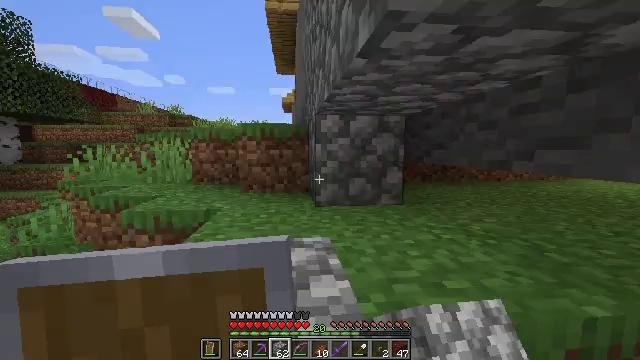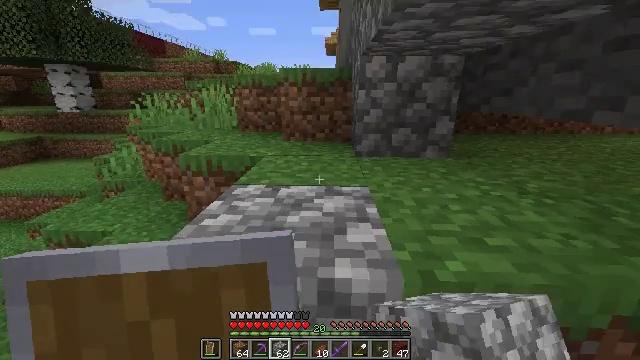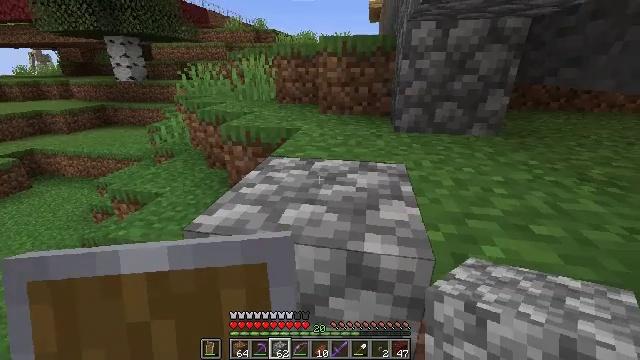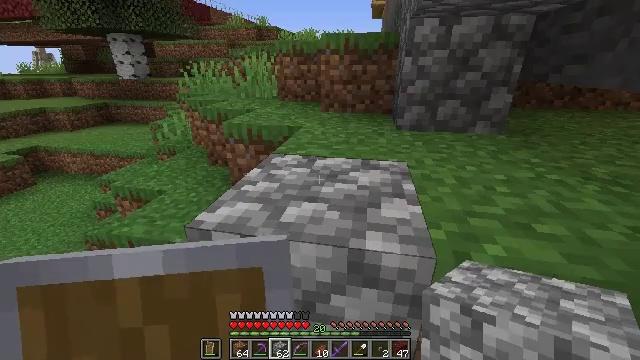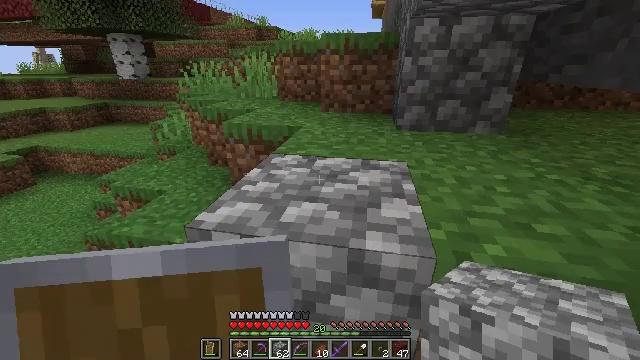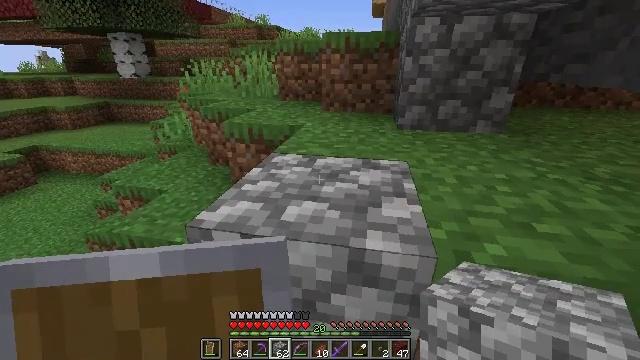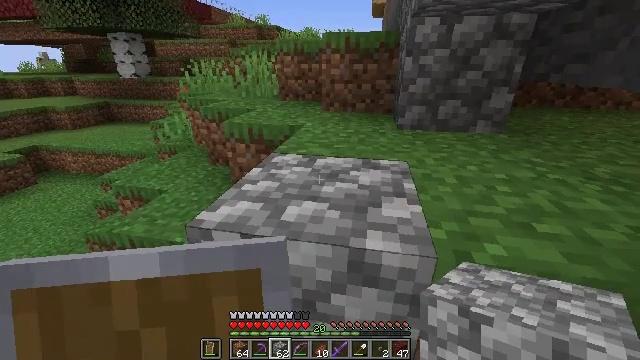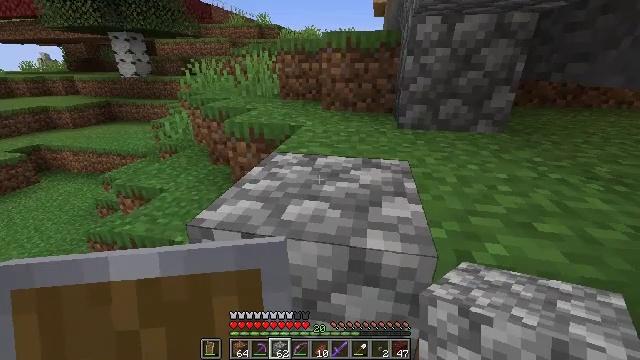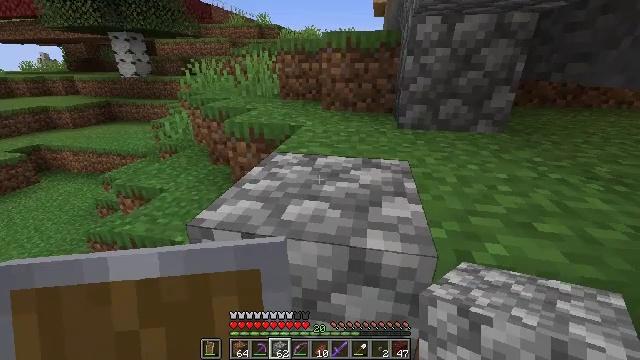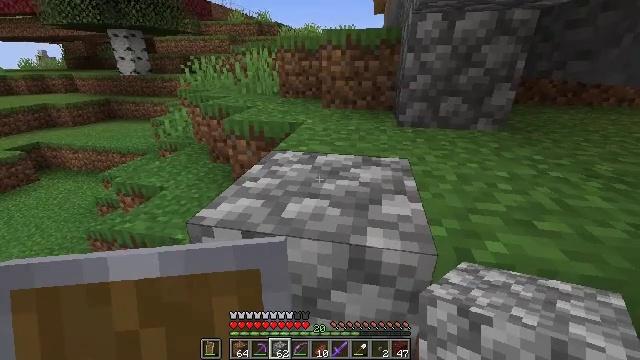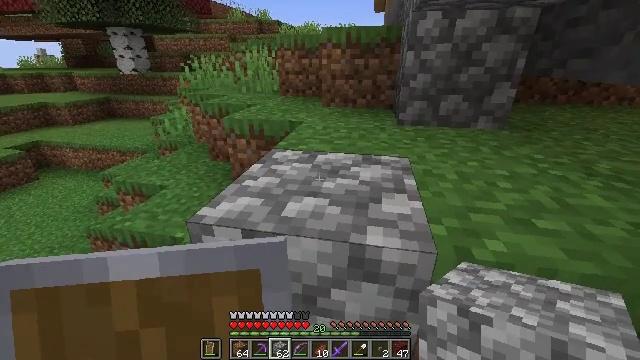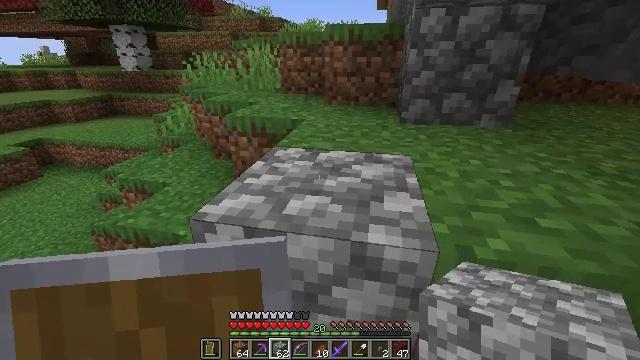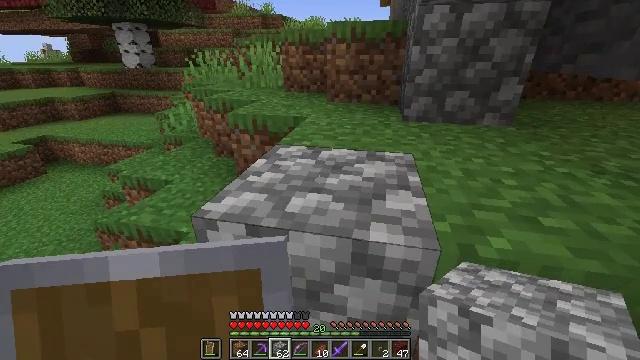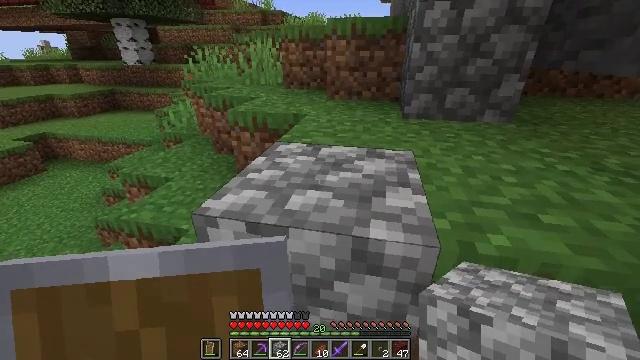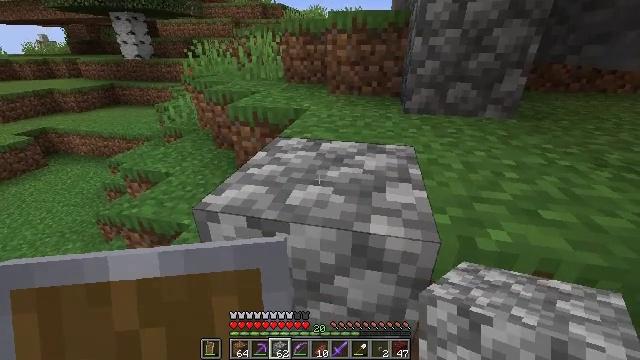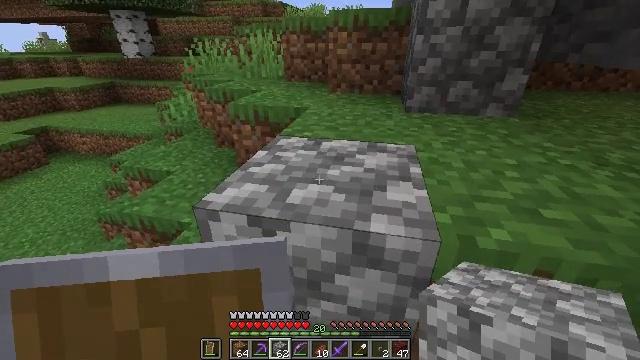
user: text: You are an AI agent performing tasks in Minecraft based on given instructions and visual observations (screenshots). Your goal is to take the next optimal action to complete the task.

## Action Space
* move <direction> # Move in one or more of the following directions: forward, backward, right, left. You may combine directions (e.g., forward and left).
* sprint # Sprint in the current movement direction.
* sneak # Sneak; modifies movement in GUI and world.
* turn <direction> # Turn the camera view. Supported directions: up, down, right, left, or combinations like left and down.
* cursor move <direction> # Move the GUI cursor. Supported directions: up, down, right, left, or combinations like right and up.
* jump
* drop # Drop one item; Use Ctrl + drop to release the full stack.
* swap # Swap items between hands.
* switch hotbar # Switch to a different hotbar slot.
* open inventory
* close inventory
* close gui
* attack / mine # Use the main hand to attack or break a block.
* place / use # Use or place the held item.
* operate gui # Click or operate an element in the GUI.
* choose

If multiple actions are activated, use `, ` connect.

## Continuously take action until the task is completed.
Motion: motion action
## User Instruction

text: Digging the cobblestone underground.
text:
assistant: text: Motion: turn left and down
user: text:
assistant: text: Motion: turn left and down
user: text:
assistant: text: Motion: no_op
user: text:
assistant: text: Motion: no_op
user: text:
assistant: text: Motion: no_op
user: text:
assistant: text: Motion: no_op
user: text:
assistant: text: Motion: no_op
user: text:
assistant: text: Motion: no_op
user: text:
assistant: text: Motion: no_op
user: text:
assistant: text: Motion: no_op
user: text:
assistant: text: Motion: no_op
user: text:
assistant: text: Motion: no_op
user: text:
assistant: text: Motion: no_op
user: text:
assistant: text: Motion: turn down
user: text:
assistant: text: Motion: no_op
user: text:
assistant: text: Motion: no_op
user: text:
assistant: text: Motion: no_op
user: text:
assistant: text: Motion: no_op
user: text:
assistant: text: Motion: no_op
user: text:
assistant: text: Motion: turn down
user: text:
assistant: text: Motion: turn down
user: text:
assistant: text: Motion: no_op
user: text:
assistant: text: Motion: attack / mine
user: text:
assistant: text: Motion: attack / mine
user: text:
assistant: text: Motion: attack / mine
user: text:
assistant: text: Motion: attack / mine
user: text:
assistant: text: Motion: no_op
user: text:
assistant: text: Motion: no_op
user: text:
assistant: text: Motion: no_op
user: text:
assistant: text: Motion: no_op